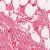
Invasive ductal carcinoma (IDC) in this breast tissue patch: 0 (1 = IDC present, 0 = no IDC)